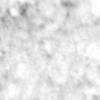
Label: no_change